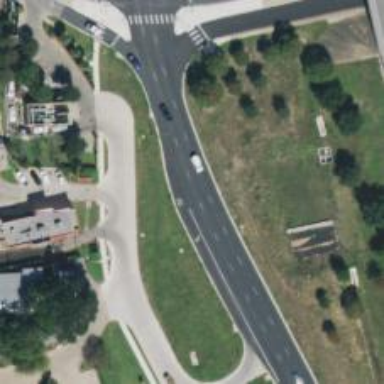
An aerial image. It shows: Secondary road with asphalt surface and frontage road.